Field crop: tomato
Growth stage: 1
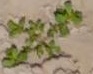
Species: cyperus